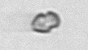
Label: Heterocapsa_rotundata